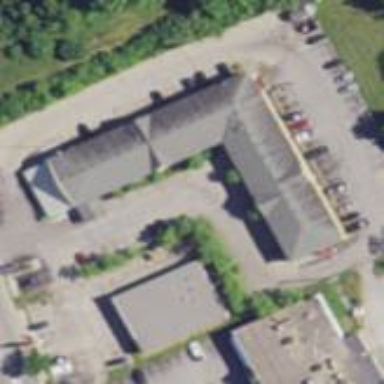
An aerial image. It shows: Building that is motel.